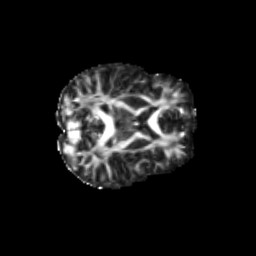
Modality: FA
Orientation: axial
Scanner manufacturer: siemens
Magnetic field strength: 3 T
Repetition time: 9.2 s
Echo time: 0.084 s